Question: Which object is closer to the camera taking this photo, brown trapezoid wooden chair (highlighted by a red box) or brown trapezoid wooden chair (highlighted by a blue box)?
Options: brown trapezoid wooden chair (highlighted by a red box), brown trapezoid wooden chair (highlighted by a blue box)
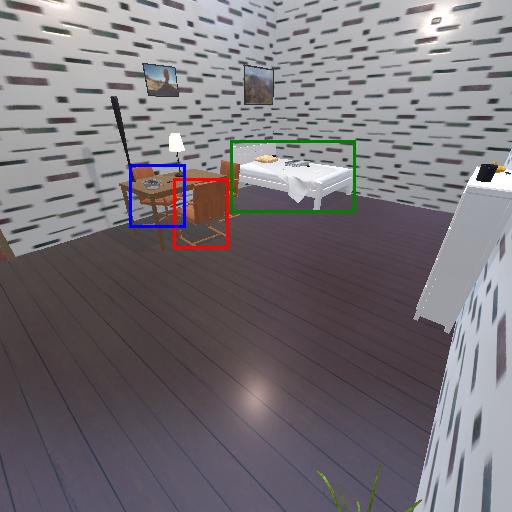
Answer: brown trapezoid wooden chair (highlighted by a red box)